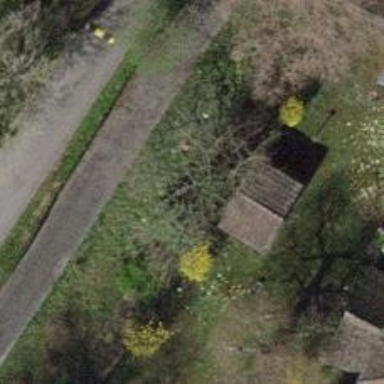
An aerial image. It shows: Garden with deciduous broadleaved trees.